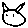
Label: cat